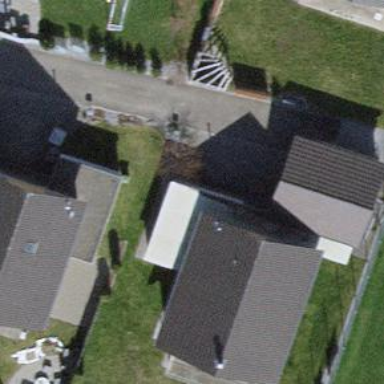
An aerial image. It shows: Simple house.